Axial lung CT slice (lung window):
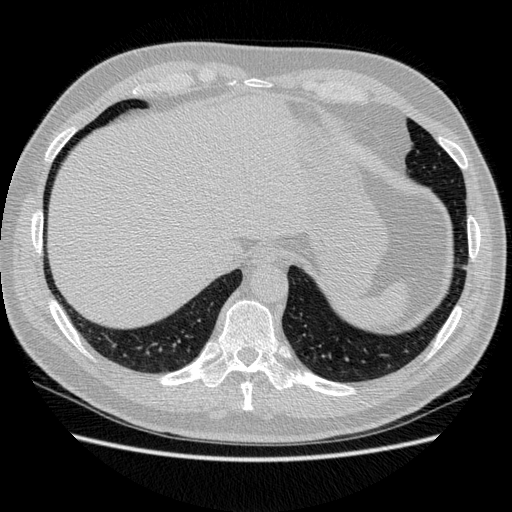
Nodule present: no